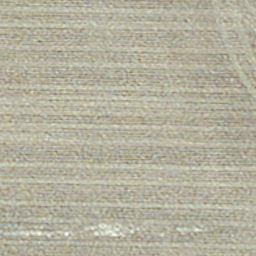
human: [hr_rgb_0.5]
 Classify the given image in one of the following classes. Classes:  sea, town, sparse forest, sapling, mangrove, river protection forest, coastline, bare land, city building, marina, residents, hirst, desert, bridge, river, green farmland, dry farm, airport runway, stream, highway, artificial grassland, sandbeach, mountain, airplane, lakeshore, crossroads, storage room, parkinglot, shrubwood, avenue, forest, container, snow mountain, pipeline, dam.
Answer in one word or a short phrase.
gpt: dry farm